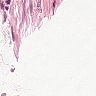
Metastatic tissue present: no